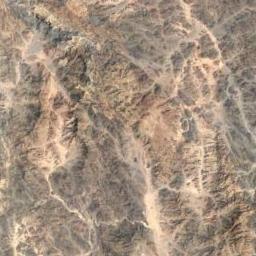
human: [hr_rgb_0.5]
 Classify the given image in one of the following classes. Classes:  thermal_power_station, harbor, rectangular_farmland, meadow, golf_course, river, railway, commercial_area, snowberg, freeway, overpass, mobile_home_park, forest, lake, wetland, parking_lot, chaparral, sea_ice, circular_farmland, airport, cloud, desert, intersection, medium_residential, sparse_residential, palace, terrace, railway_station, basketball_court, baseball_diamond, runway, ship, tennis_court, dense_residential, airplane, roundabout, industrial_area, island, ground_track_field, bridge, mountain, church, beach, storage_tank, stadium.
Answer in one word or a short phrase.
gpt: mountain